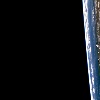
Label: space